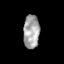
Tissue: skin
Cell type: Epithelial cells
Senescence score: 0.1801
Nuclear area (px): 529
Mean DAPI intensity: 165.215